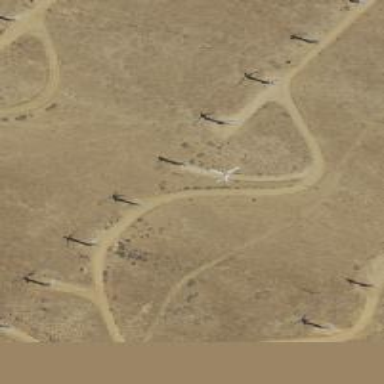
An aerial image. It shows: Wind turbine power generator.